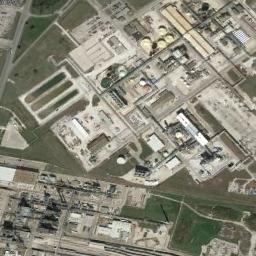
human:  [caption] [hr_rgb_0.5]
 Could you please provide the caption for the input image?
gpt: The industrial area has lots of industrial equipment, Some workshops and complete industrial system .

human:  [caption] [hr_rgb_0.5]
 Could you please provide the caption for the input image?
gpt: Numerous houses of different shapes are in the industrial area .

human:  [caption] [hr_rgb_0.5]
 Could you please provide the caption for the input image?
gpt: In an industrial area, There are workshops, Roads and some large-scale open-air machinery and equipment, Metal tanks, Pipelines, Etc , And green belts .

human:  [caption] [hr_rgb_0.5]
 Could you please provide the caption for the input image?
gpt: The industrial area is not large .

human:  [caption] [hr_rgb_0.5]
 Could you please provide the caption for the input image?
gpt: There are some lawns and empty land on the industrial area .